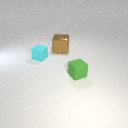
small cyan rubber cube to the left of large brown metal cube